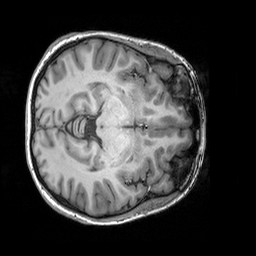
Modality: T1w
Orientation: axial
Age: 29
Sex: female
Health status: healthy
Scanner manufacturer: siemens
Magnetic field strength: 3 T
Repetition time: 2.3 s
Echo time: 0.00303 s